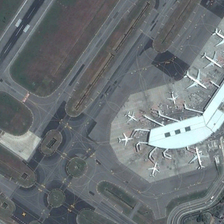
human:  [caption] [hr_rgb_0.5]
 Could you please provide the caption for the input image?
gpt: a large airport was built on the land .

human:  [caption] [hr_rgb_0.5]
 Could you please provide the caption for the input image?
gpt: a large number of white planes were parked at the airport .

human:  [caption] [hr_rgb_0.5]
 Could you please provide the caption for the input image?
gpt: a large airport was built on the land .

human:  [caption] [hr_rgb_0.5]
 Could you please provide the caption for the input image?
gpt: a large number of white planes were parked at the airport .

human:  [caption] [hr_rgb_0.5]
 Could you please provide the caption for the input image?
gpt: a large airport was built on the land .